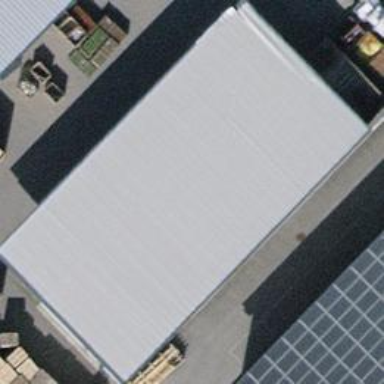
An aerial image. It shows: Industrial building.